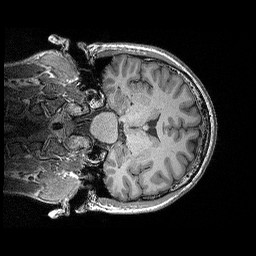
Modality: T1w
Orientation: coronal
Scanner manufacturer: siemens
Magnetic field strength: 3 T
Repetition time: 2.3 s
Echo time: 0.00298 s